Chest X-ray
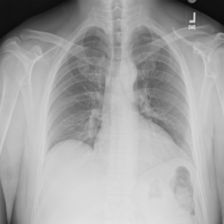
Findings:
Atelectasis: negative
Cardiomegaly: negative
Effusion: negative
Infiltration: negative
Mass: negative
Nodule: negative
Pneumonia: negative
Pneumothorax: negative
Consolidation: negative
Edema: negative
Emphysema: negative
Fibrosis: negative
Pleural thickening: negative
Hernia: negative